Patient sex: F
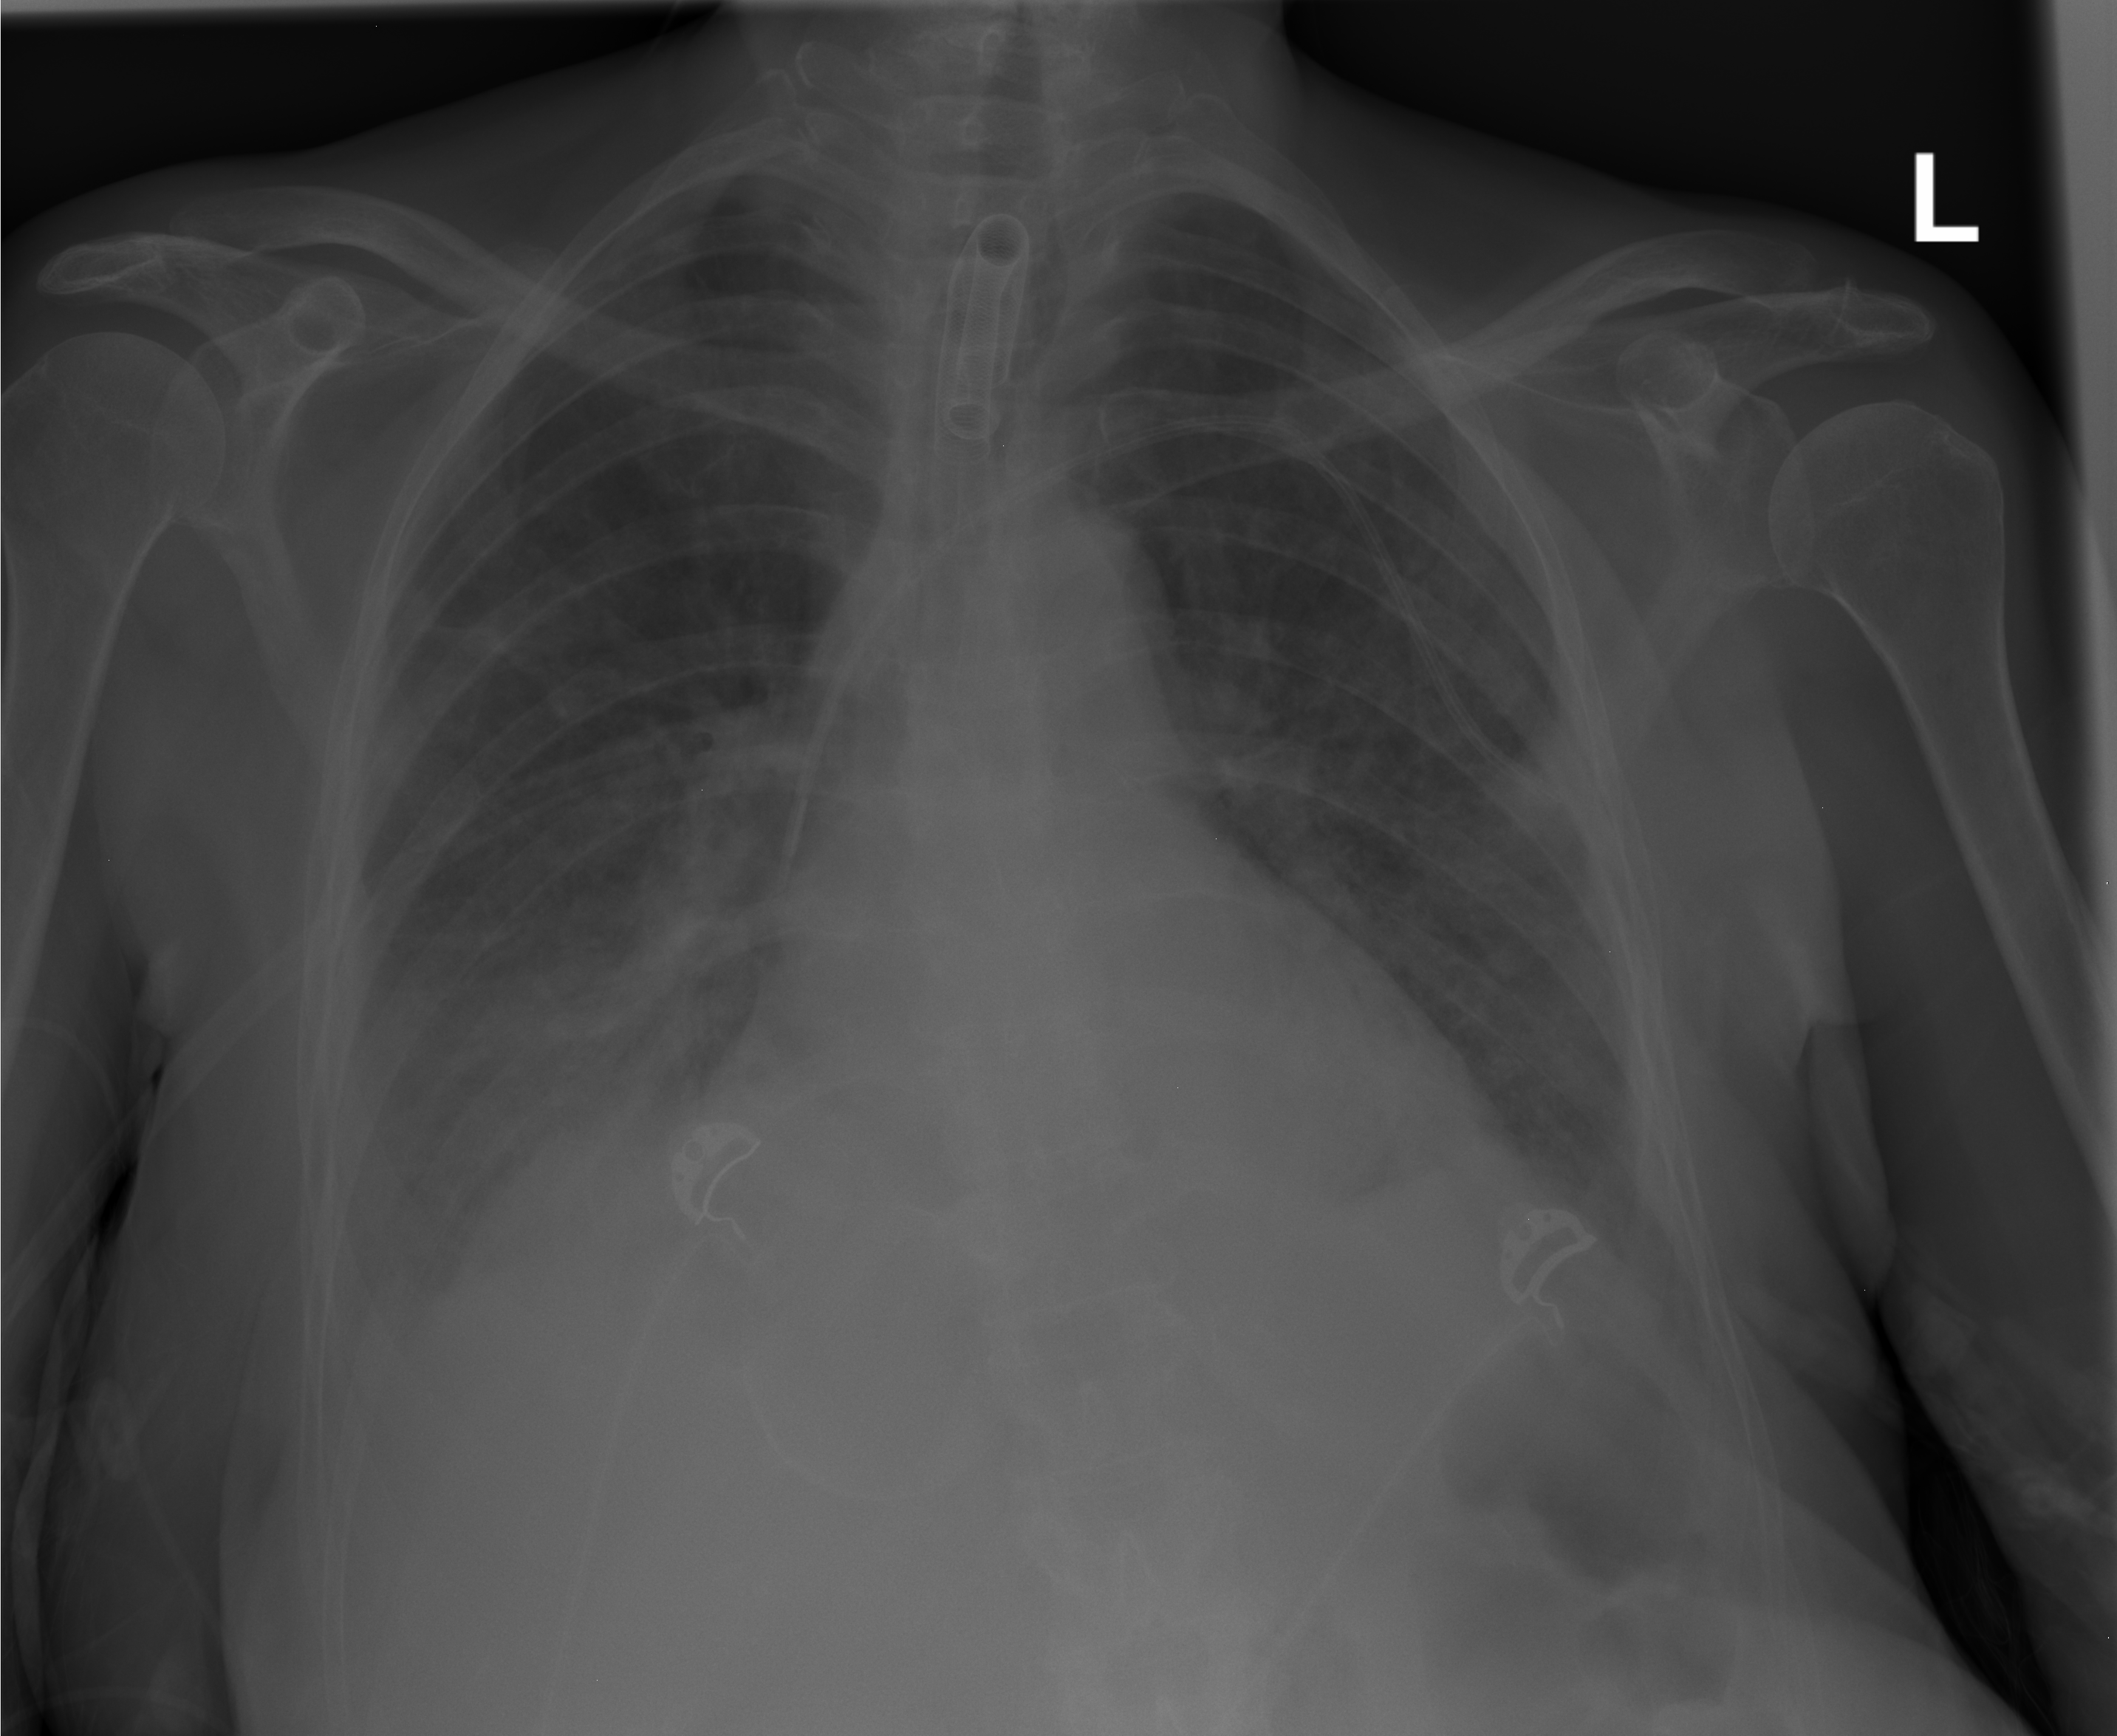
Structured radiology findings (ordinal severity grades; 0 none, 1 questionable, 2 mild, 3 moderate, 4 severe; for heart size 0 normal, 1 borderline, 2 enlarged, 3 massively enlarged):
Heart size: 2
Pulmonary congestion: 2
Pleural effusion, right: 3
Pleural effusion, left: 2
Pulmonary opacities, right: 2
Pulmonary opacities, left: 3
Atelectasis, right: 2
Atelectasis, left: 2